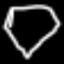
Label: diamond